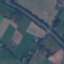
Land use / land cover: Highway